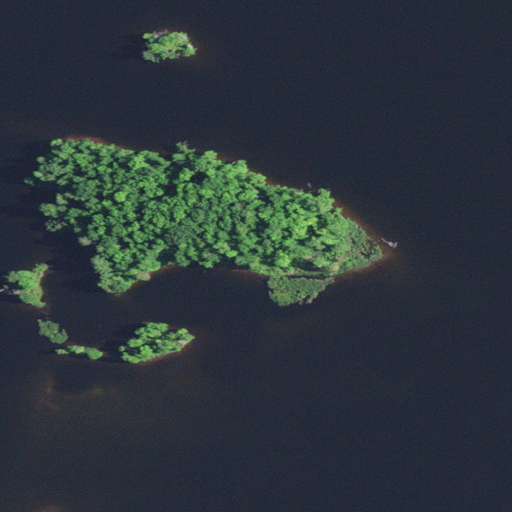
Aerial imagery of island in Wisconsin named Birch Island containing open water, herbaceous wetlands, deciduous forest, and mixed forest